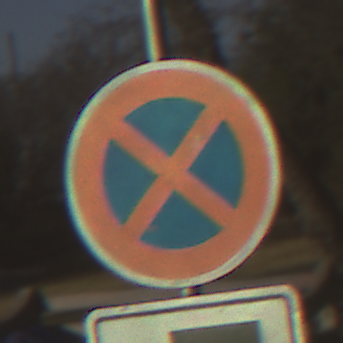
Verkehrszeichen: AbsolutesHalteverbot
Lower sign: MehrspurigeFahrzeugeFrei3
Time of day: SunriseSunset
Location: Outdoor (Nature)
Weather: Clear
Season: NotSpecified
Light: Natural